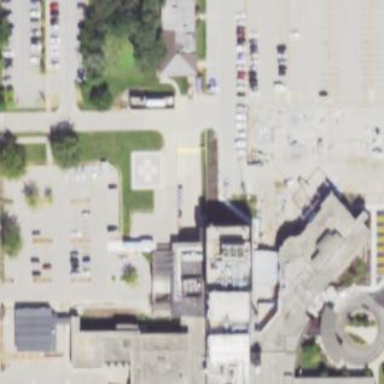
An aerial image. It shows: Healthcare facility identified as hospital.